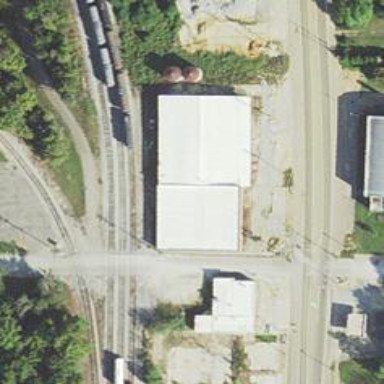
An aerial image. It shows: Railway siding with rails.